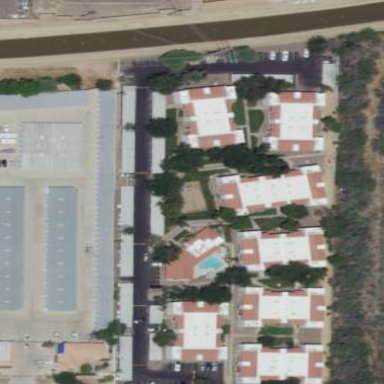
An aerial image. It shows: Residential area with apartments.